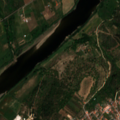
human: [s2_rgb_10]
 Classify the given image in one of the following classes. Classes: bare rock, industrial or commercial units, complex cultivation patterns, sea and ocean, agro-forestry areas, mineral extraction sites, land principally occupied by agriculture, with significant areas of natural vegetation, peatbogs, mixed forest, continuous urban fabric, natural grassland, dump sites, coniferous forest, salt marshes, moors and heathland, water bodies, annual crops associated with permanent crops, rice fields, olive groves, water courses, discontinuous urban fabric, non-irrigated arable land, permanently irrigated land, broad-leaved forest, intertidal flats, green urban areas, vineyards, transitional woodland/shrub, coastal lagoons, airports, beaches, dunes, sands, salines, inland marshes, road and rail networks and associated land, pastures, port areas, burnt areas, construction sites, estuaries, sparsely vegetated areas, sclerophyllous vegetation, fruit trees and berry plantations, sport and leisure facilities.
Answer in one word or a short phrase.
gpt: discontinuous urban fabric, permanently irrigated land, olive groves, complex cultivation patterns, land principally occupied by agriculture, with significant areas of natural vegetation, mixed forest, water courses